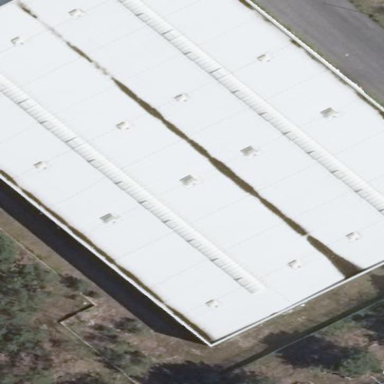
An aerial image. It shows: Industrial building.